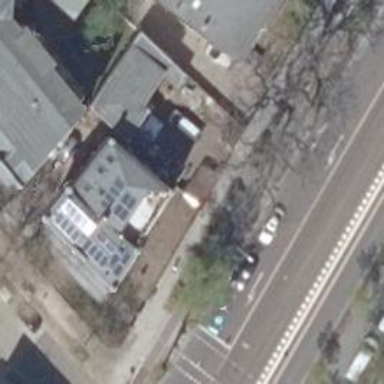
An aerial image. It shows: Historic detached building with hipped gray roof. The exterior of the building is red and it is used as apartments.